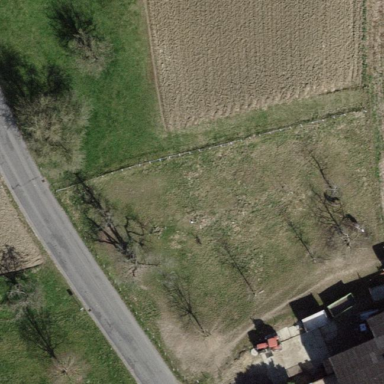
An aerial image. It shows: Orchard.